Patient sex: F
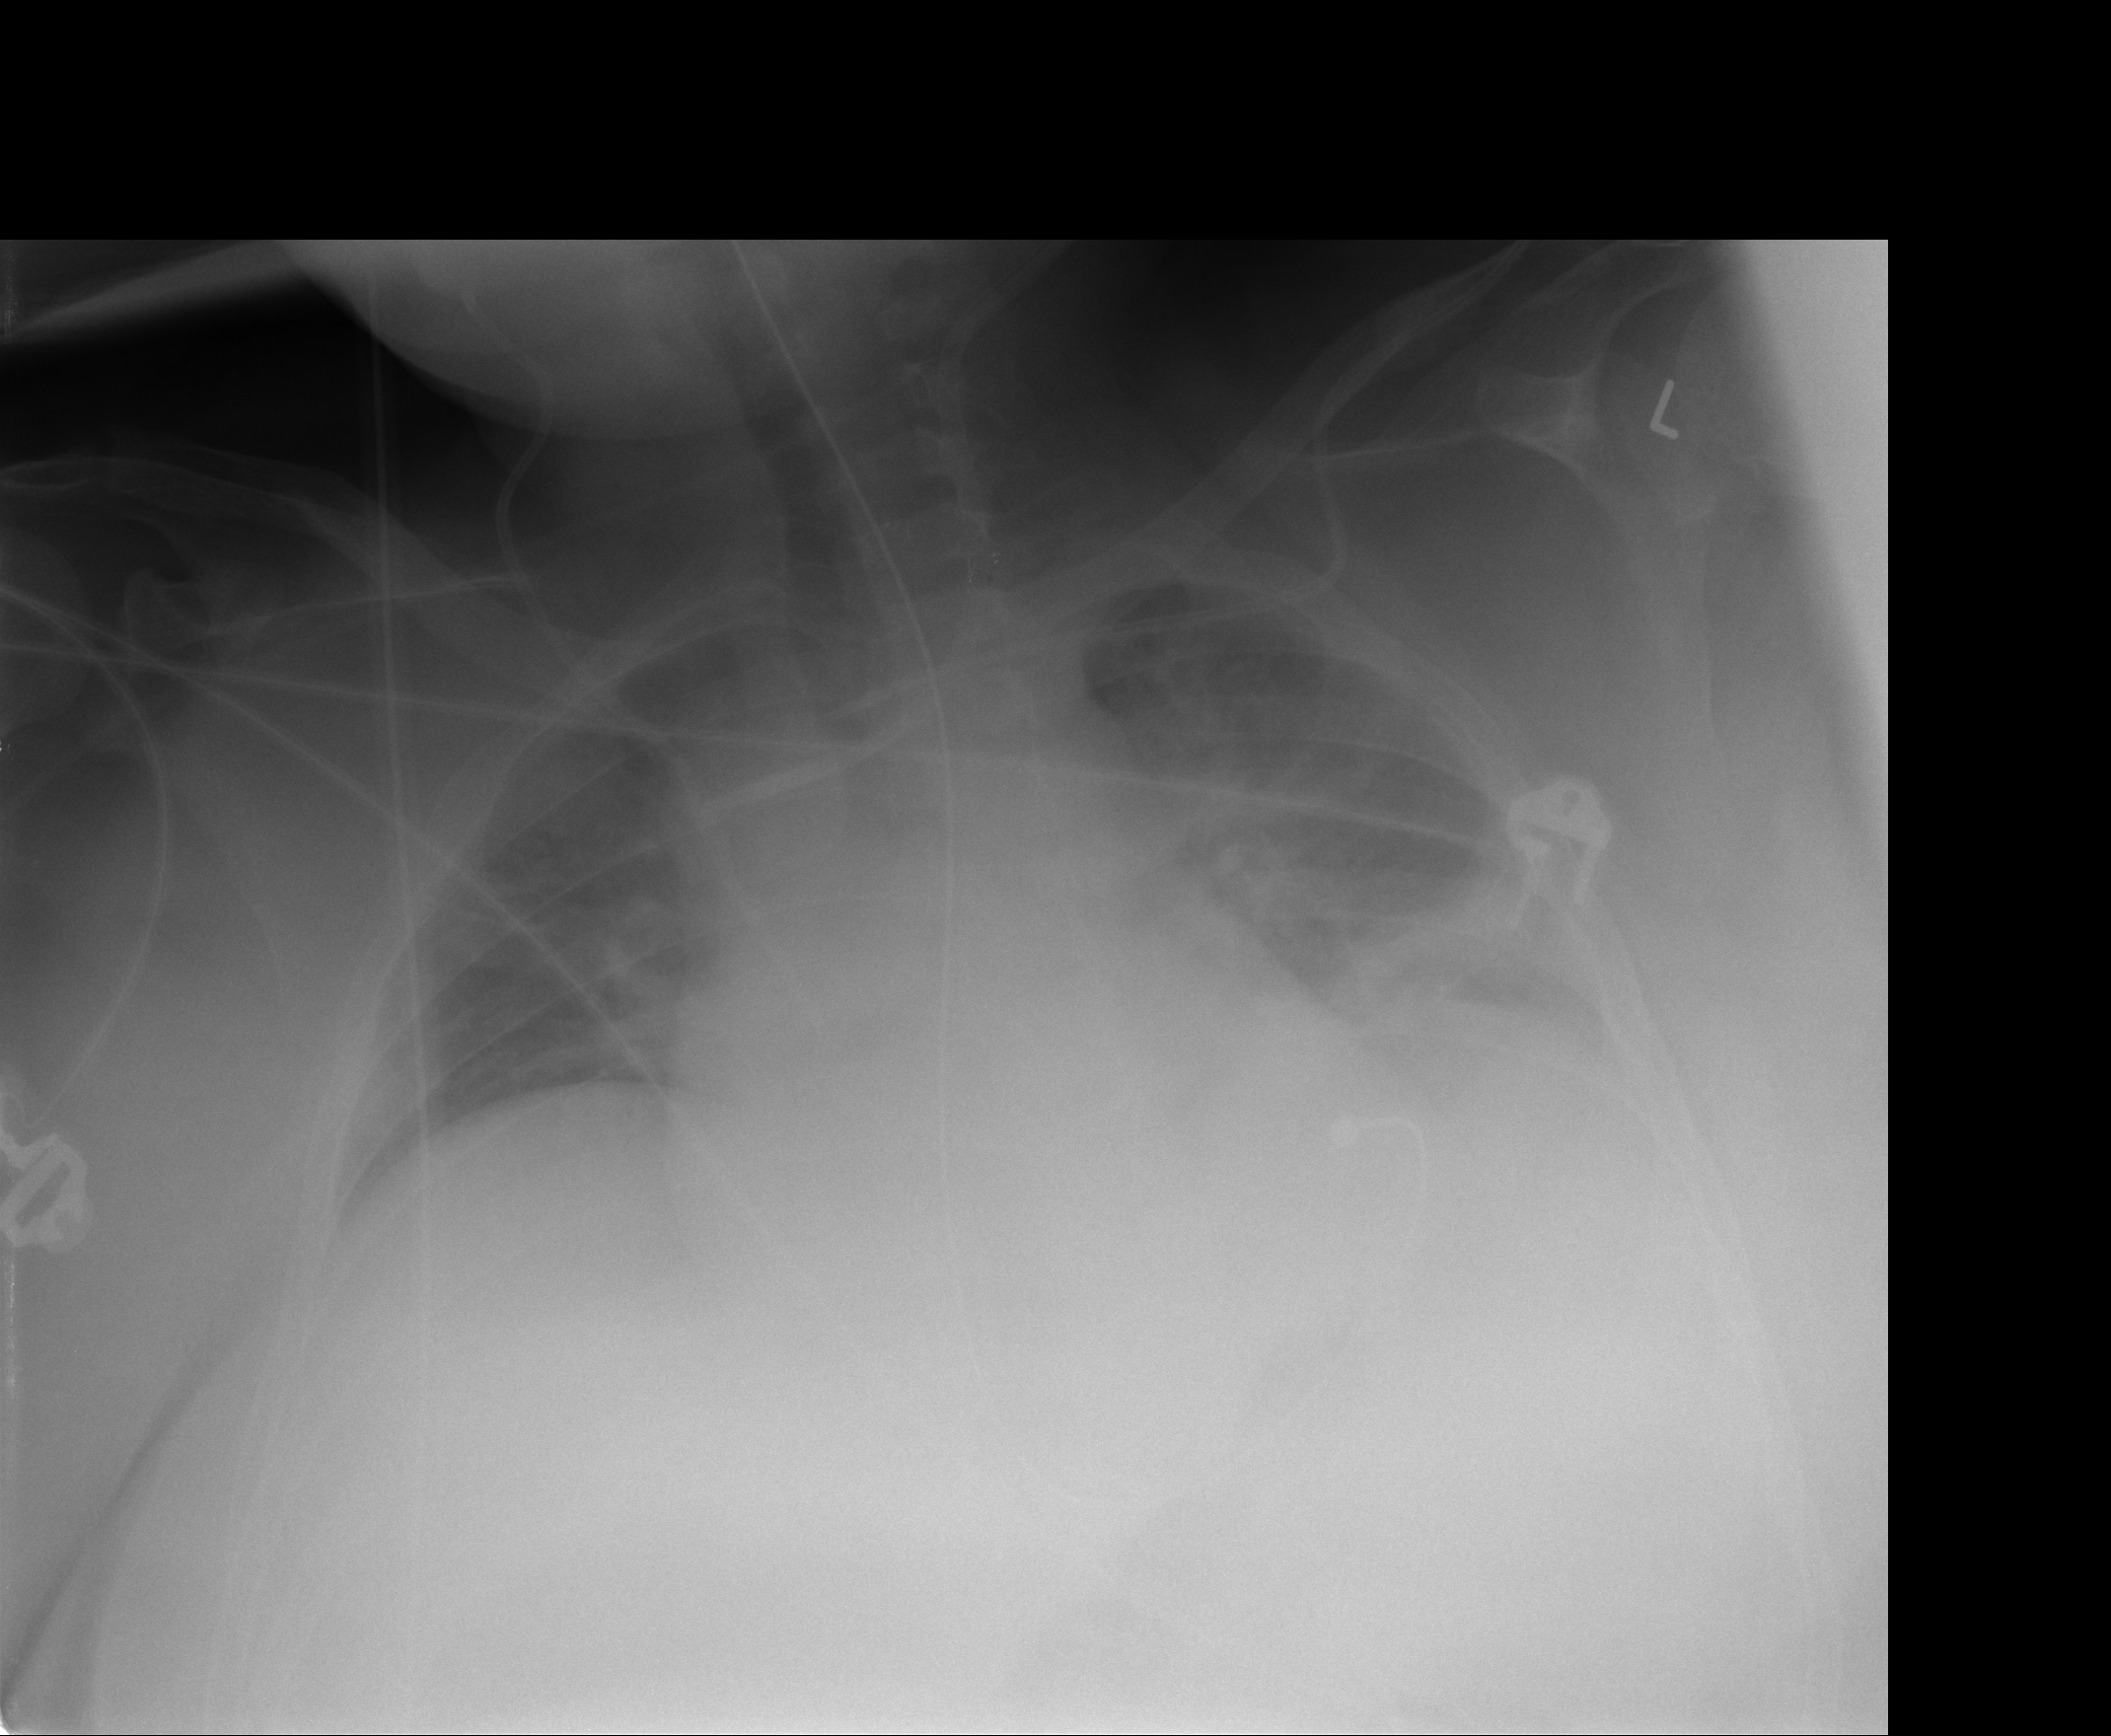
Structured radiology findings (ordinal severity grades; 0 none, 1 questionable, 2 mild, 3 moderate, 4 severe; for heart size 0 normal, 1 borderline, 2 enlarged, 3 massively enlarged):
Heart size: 0
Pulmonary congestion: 1
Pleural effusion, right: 0
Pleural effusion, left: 2
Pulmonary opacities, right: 0
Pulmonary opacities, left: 2
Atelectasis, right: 1
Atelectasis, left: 2